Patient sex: F
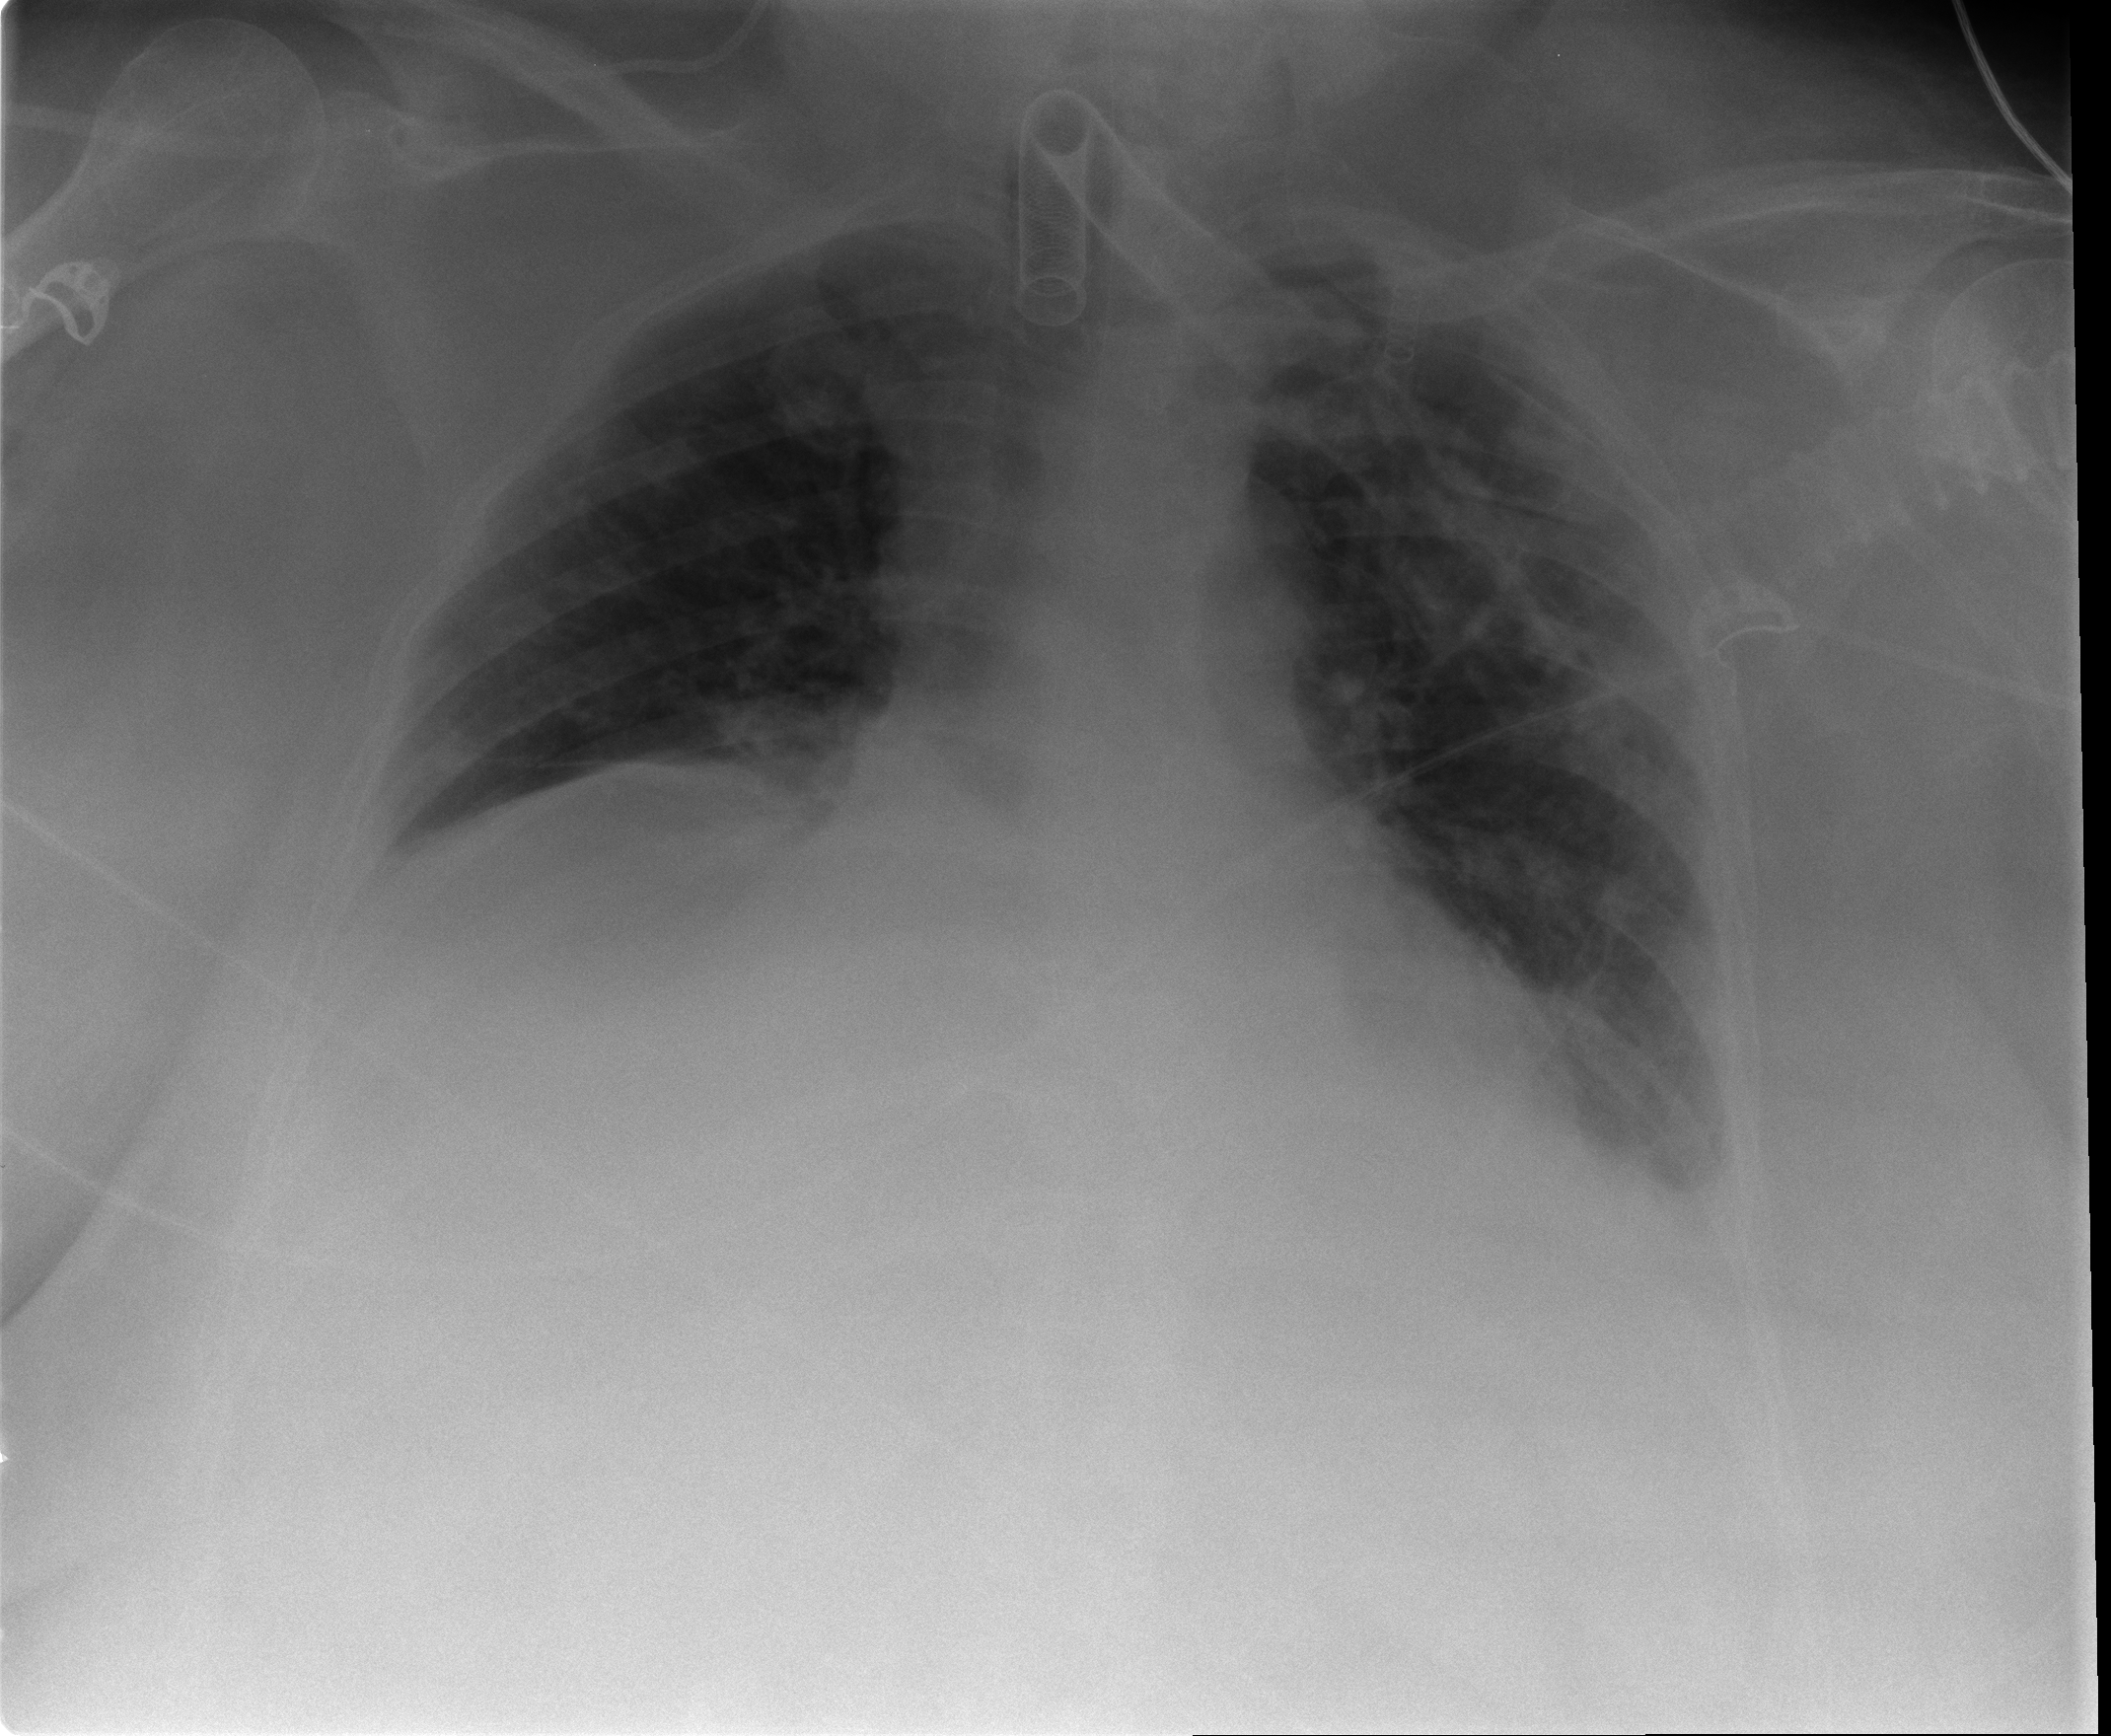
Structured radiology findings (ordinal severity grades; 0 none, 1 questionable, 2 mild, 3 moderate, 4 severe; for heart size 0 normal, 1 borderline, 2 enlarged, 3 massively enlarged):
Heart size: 2
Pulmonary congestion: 1
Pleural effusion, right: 1
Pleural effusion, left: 1
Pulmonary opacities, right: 2
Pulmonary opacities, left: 2
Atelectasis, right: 2
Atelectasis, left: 2